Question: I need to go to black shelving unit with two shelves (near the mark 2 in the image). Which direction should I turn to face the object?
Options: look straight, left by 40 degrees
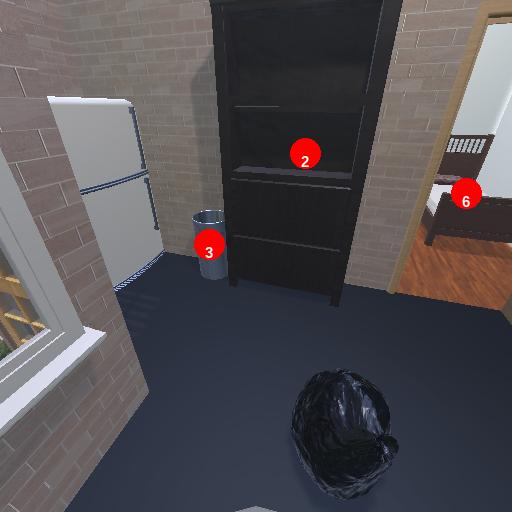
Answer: look straight